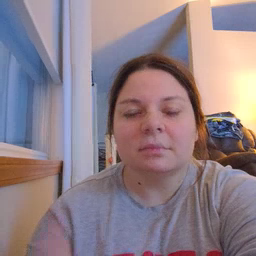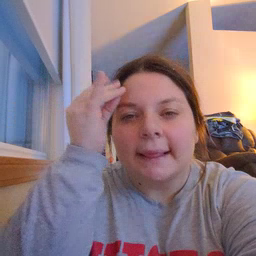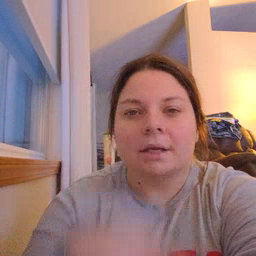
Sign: think